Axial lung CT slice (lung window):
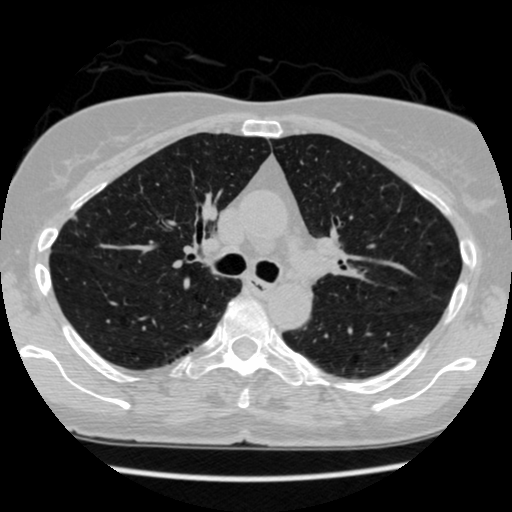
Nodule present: no